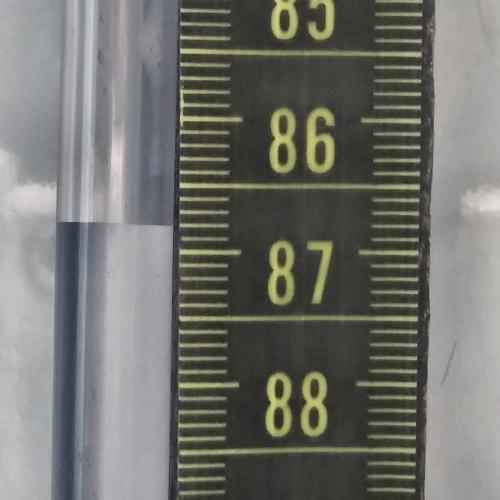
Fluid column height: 86.8 cm